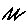
Label: zigzag